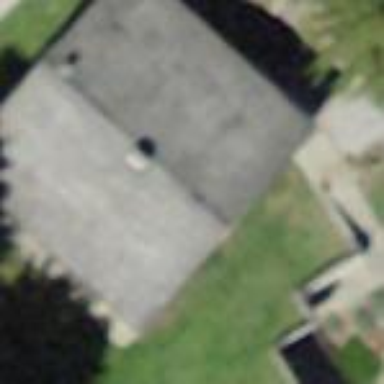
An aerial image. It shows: Detached building with gabled roof.